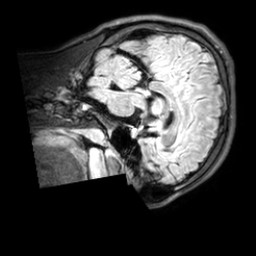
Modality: T1w
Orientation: sagittal
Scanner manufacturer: philips
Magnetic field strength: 3 T
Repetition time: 4.8 s
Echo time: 0.2586 s